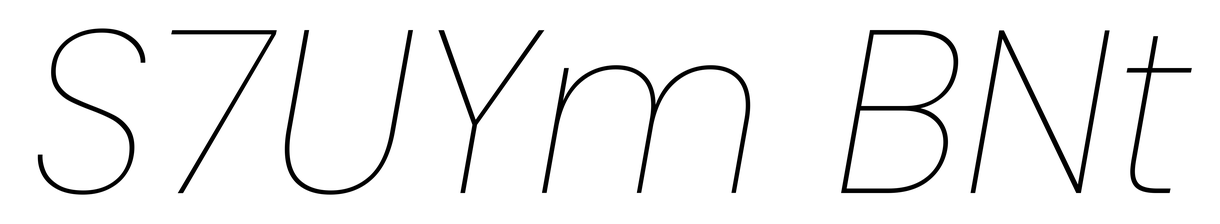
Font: Poppins-ThinItalic